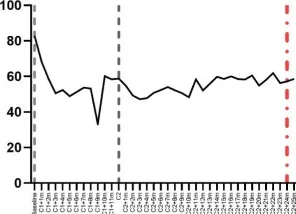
Longitudinal dynamics in the percentage of the lymphocyte subpopulations in the peripheral blood by flow cytometry during alemtuzumab treatment in the patient. A decrease in the percentage of total T lymphocytes. In peripheral blood.
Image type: pathology (immunostaining)